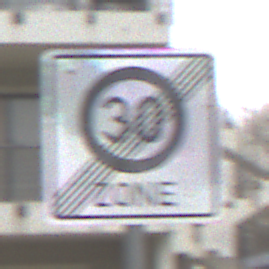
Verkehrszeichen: EndeZone30
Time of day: Midday
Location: Outdoor (Urban)
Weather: Overcast
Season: NotSpecified
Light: Natural